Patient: sex M, age 42
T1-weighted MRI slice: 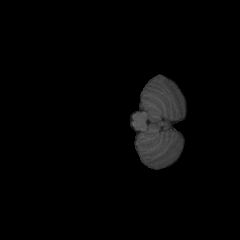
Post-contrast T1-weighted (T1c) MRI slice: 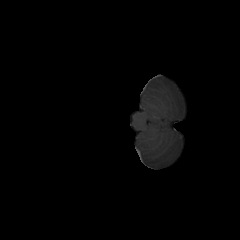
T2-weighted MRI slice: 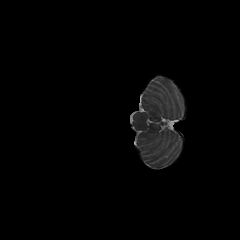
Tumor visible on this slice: no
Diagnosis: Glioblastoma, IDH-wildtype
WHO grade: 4